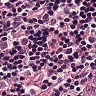
Metastatic tissue present: yes